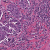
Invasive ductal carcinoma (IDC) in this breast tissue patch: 1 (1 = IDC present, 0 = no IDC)